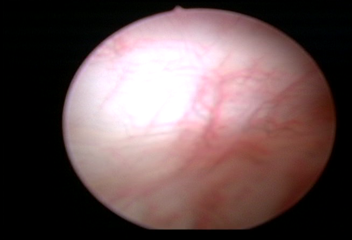
Modality: WLC
Class: Normal mucosa
Bladder cancer association: No